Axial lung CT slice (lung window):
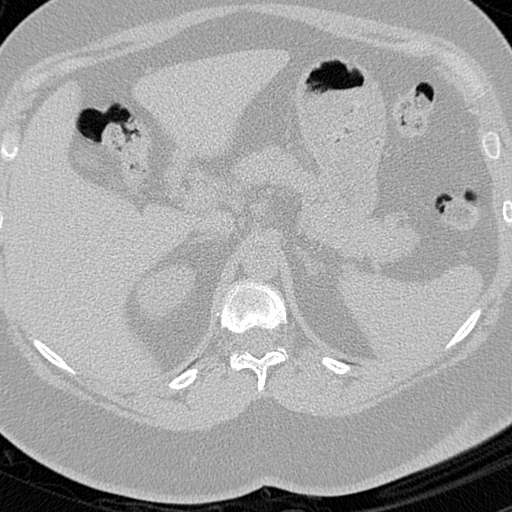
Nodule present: no